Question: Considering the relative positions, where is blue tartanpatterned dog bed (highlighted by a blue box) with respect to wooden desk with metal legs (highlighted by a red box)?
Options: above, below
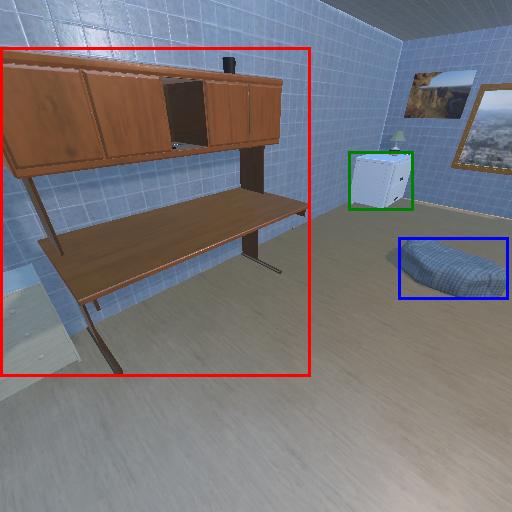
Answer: above